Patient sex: M
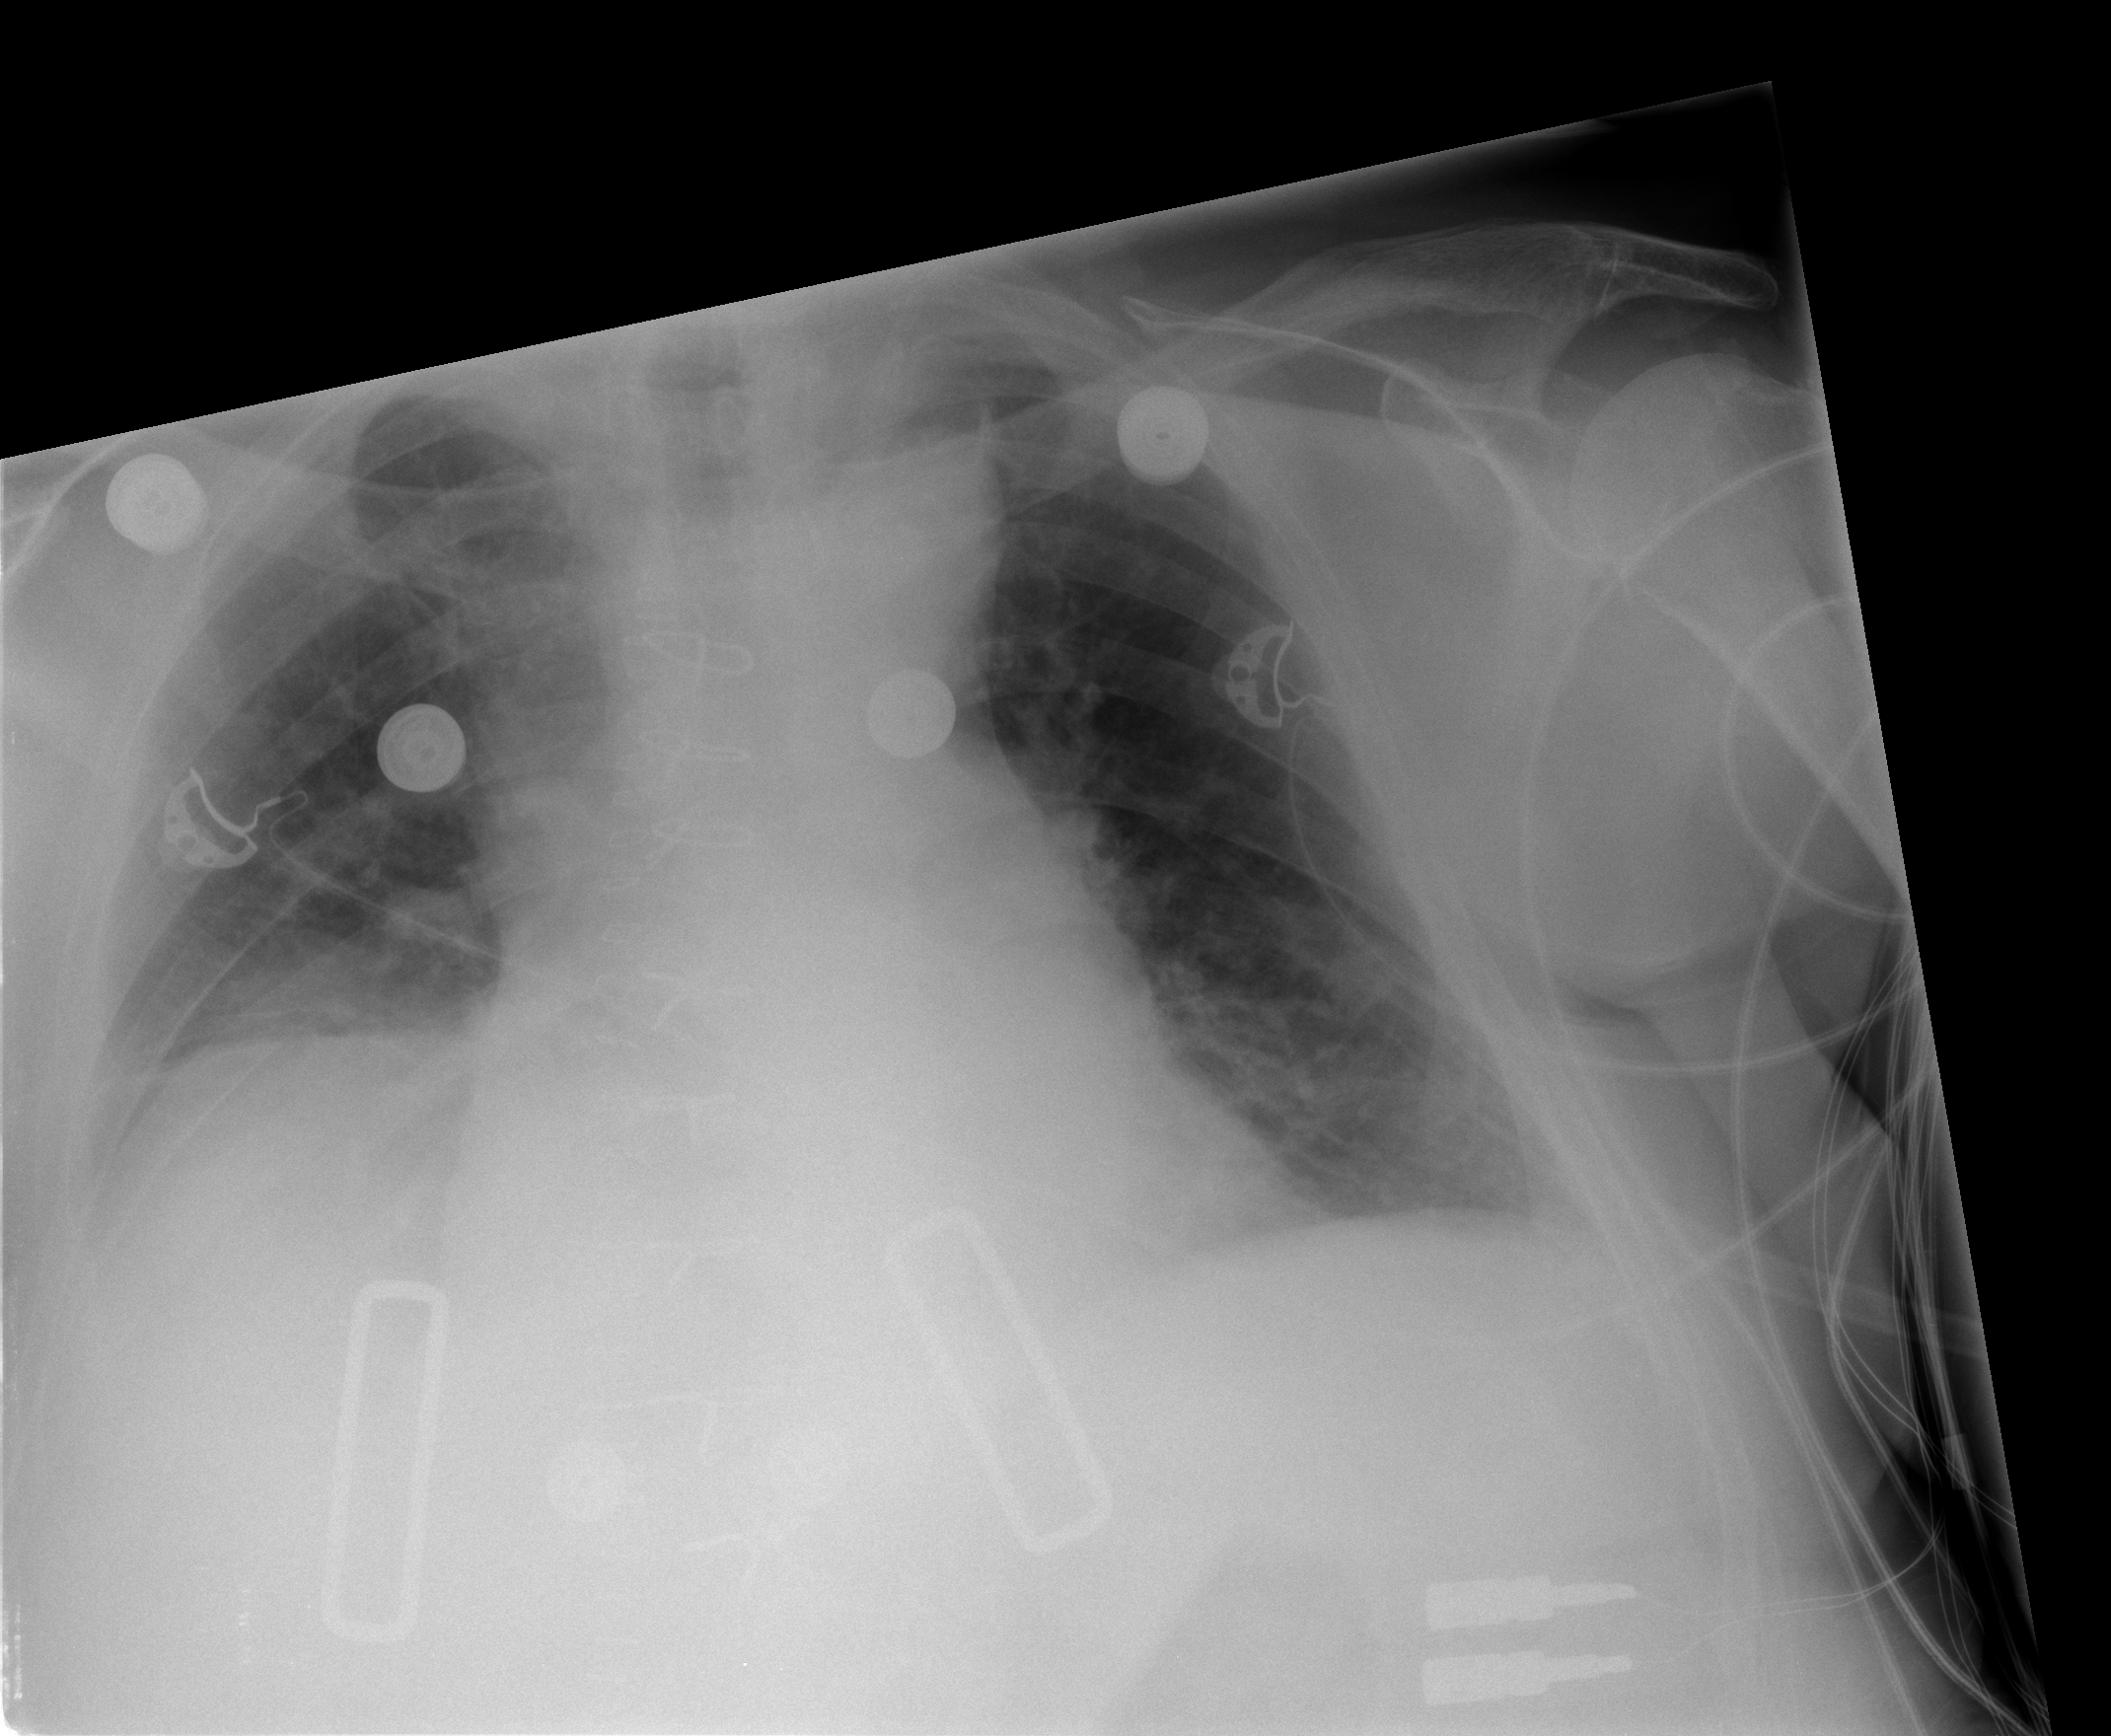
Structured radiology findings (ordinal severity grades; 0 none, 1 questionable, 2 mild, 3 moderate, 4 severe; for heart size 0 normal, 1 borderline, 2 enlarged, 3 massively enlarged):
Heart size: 1
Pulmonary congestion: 0
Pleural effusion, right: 2
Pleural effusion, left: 1
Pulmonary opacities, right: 0
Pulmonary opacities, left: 0
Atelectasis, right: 2
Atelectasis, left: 1